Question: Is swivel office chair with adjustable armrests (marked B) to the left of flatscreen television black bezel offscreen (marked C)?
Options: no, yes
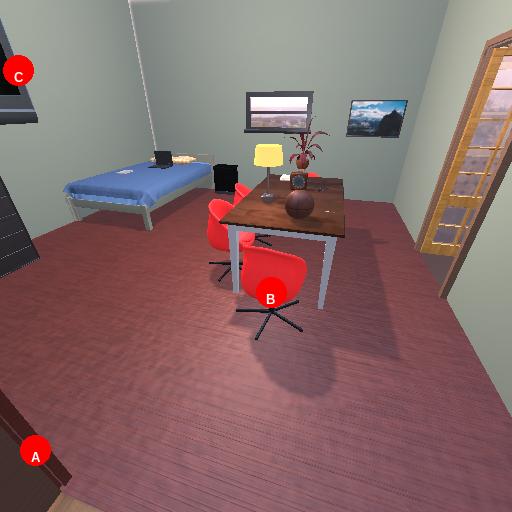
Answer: no